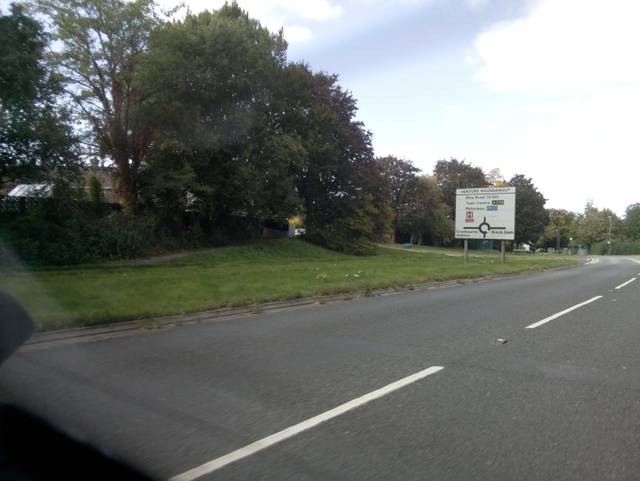
Region: United Kingdom
Coordinates: 51.253, -1.079